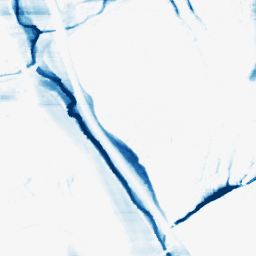
Category: morphological
Decomposition family: morphological_ellipse
Decomposition parameters: operation: closing
width: 5
height: 50
Upsampling method: cubic_catmull_rom
Upsampling parameters: scale: 4
Upsampling scale: 4